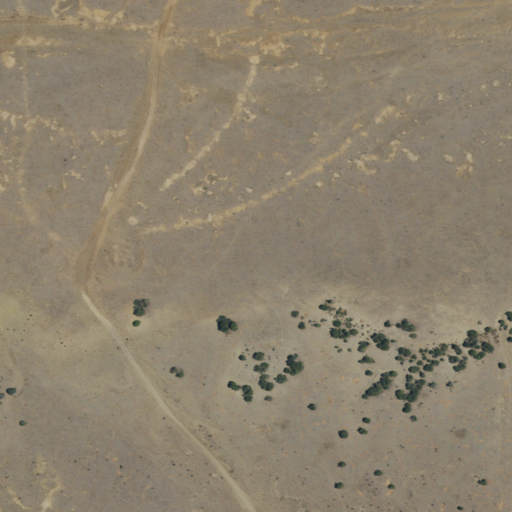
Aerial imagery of ridge(s) in New Mexico named Horse Ridge containing shrub and grassland